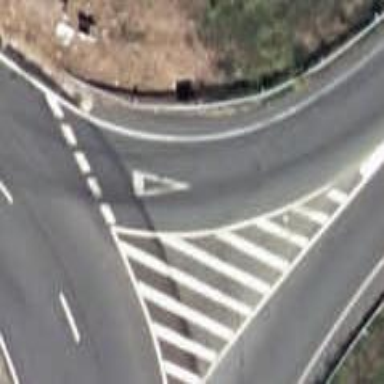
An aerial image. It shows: Tertiary road with asphalt surface.